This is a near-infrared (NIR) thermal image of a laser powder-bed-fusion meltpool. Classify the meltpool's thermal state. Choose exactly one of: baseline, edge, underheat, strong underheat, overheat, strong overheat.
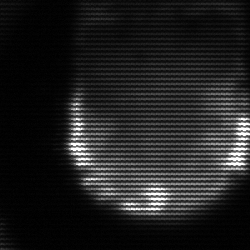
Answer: edge